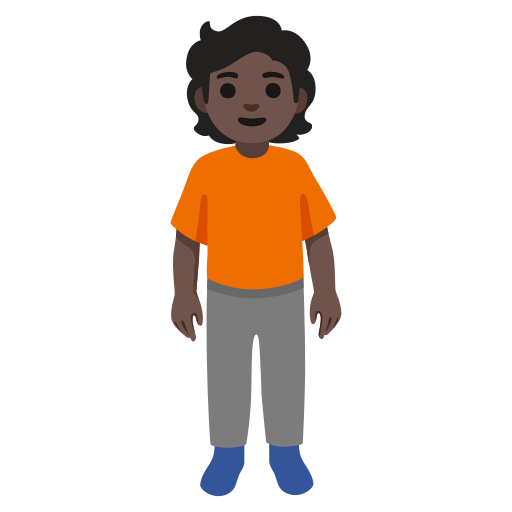
Emoji: 🧍🏿